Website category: sports
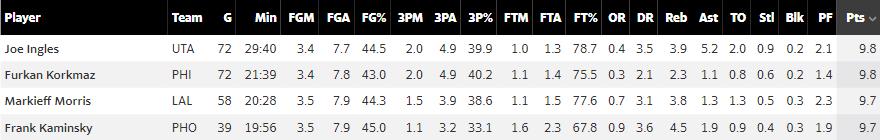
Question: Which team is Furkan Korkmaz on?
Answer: PHI

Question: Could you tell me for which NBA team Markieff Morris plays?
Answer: LAL

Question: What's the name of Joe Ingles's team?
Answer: UTA

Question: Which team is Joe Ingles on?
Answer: UTA

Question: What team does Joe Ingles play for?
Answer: UTA

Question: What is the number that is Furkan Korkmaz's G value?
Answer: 72

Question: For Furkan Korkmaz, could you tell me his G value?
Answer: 72

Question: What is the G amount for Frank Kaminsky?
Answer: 39

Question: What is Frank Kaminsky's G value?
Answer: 39

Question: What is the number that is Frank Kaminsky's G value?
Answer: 39

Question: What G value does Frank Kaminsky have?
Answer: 39

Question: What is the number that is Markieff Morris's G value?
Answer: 58

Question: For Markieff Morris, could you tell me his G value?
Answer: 58

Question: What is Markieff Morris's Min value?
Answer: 20:28

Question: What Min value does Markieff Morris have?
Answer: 20:28

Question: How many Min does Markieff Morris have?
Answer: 20:28

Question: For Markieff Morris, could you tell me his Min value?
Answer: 20:28

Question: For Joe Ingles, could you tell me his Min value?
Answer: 29:40

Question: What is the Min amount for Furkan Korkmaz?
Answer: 21:39

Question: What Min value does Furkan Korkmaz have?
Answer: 21:39

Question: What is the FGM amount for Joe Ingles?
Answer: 3.4

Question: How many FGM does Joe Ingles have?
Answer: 3.4

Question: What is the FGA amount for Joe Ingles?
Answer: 7.7

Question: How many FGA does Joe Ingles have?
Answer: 7.7

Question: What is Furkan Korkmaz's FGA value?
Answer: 7.8

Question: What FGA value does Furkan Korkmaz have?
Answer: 7.8

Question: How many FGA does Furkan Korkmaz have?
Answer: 7.8

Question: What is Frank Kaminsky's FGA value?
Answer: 7.9

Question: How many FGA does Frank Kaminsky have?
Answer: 7.9

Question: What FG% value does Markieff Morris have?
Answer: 44.3

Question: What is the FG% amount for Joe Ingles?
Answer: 44.5

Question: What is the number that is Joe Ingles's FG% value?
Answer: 44.5

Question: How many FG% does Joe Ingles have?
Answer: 44.5

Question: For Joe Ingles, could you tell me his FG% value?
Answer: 44.5

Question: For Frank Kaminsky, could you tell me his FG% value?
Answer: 45.0

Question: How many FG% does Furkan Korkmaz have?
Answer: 43.0

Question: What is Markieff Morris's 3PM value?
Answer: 1.5

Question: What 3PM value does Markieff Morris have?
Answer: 1.5

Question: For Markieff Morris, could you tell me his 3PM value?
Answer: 1.5

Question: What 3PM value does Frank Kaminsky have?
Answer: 1.1

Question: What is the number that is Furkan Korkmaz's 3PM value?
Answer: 2.0

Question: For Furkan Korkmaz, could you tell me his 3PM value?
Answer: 2.0

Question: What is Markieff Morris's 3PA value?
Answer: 3.9

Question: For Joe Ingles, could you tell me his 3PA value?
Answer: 4.9

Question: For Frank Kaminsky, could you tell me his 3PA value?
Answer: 3.2

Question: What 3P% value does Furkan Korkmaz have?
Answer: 40.2

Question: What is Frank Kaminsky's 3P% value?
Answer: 33.1

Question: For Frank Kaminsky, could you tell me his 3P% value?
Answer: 33.1

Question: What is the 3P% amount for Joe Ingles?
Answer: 39.9

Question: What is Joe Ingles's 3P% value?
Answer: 39.9

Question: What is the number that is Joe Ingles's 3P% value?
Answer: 39.9

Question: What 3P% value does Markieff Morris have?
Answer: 38.6

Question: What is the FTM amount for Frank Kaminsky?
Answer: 1.6

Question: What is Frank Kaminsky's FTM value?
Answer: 1.6

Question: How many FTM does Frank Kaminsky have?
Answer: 1.6

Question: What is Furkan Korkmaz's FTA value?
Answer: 1.4

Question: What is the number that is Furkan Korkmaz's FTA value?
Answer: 1.4

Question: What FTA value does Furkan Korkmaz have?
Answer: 1.4

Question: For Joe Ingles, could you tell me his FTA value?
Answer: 1.3

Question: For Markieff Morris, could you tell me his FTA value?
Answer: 1.5

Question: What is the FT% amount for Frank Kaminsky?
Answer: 67.8

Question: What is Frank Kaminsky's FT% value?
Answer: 67.8

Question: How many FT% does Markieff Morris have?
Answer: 77.6

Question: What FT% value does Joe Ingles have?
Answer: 78.7